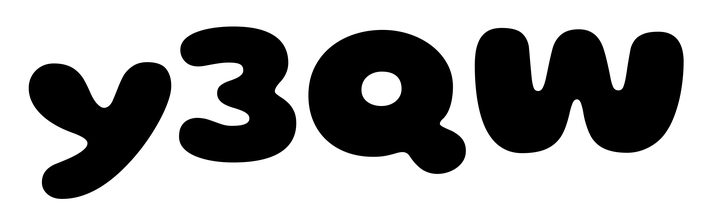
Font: Gluten_ExtraBold